Interaction volume radius: 5 \u00c5
Interaction volume height: 10 \u00c5
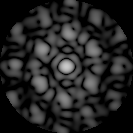
Disorder parameter: 0.5207